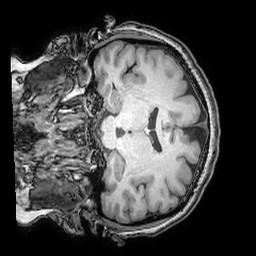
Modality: T1w
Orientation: coronal
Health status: ill
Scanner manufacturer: philips
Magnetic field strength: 3 T
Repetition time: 0.007 s
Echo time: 0.0035 s